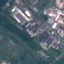
Label: Industrial